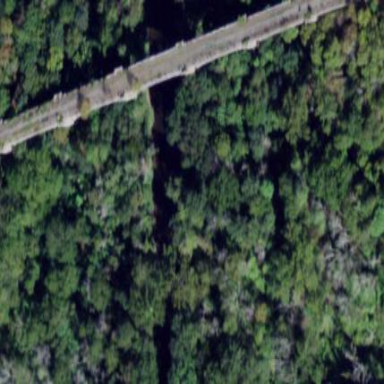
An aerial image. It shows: Concrete viaduct bridge with arch structure.